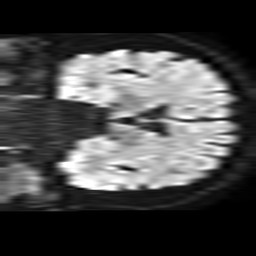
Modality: TRACE
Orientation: coronal
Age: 38
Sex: male
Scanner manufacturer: philips
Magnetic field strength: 1.5 T
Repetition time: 4.6 s
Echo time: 0.07505 s